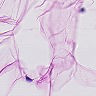
Metastatic tissue present: no